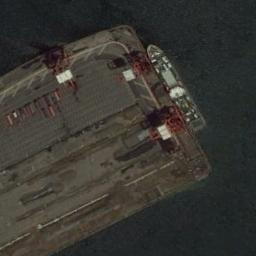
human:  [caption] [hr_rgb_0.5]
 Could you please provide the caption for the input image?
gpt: Several buildings are beside the ship .

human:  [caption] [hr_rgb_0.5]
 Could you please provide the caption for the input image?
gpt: The cargo ship is docked at the cargo terminal and the water is deep blue .

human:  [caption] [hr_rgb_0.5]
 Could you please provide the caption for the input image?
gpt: There is a ship in the black water on the shore .

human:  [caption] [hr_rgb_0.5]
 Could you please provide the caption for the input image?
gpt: A green boat docked at the dock with cargo on the dock .

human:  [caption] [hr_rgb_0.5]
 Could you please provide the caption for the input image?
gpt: The ship is at the harbor .